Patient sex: M
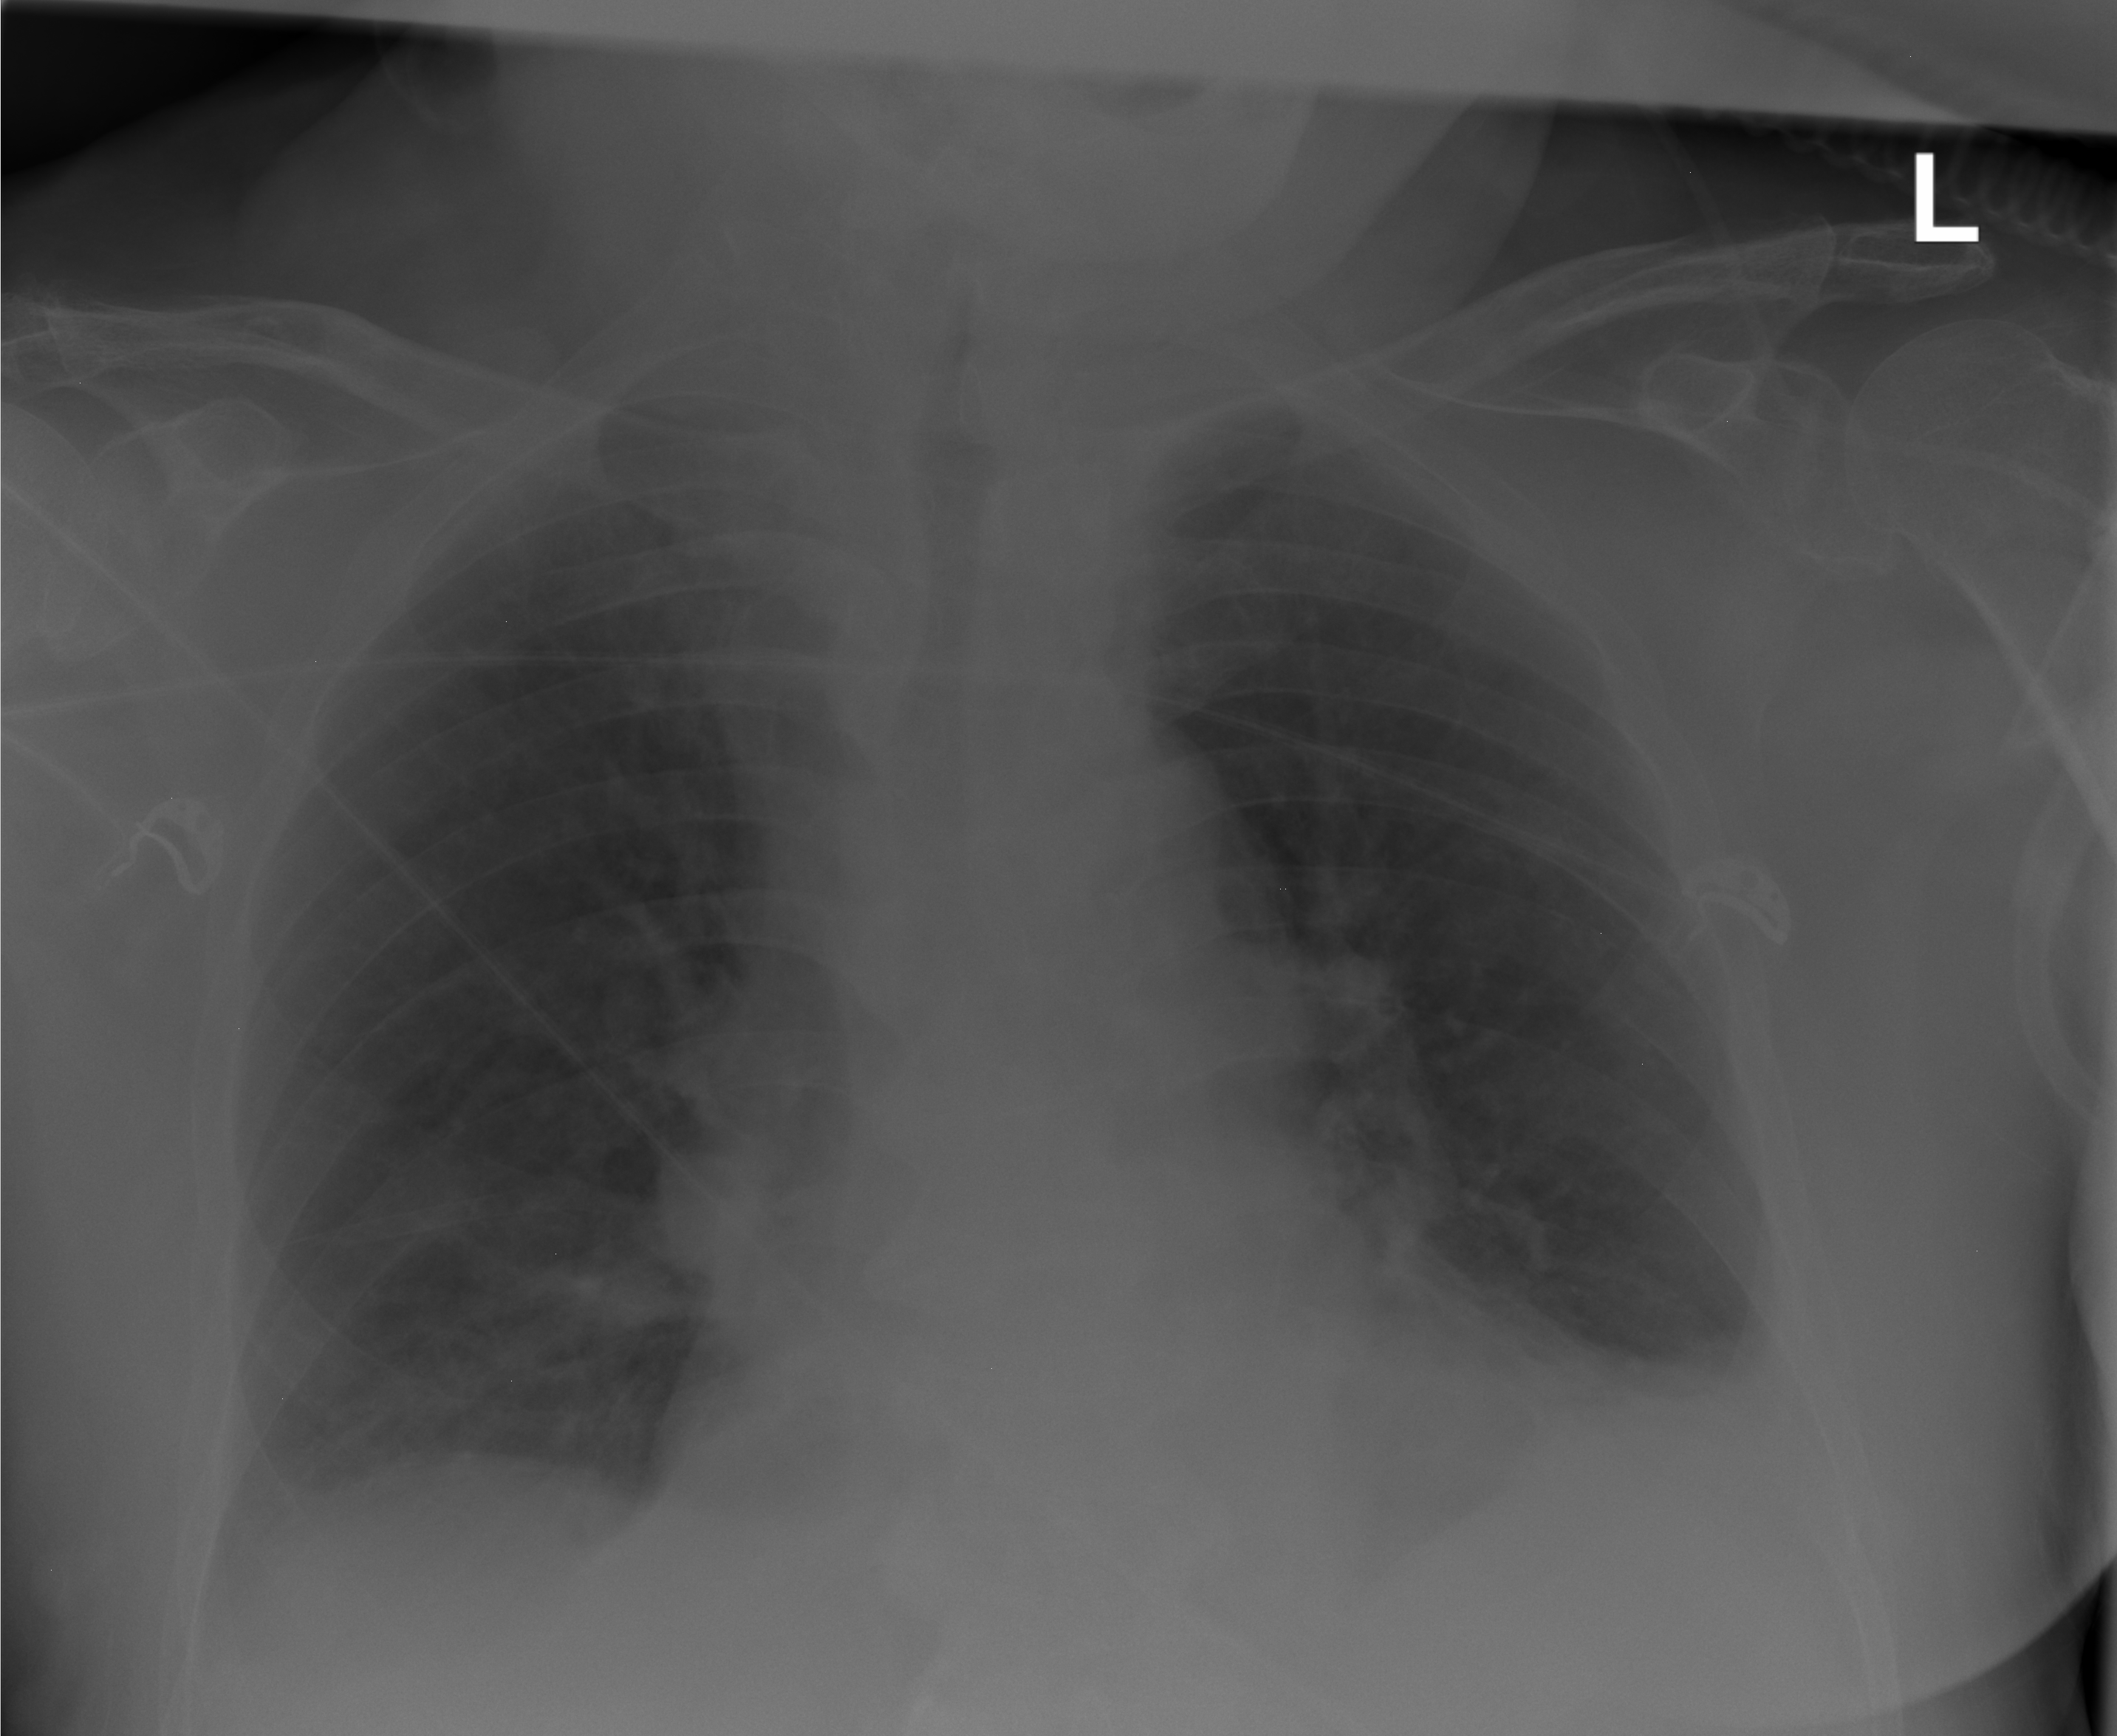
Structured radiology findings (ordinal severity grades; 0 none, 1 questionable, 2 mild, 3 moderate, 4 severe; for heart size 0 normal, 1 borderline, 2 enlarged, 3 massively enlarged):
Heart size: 0
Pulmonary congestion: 0
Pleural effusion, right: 0
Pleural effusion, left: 1
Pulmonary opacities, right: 2
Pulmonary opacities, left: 0
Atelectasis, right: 2
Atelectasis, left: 2